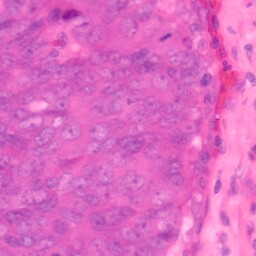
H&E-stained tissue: Colon